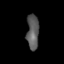
Tissue: skin
Cell type: Epithelial cells
Senescence score: 0.2131
Nuclear area (px): 416
Mean DAPI intensity: 90.192